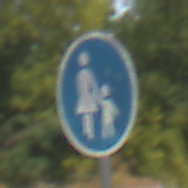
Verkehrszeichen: Gehweg
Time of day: Midday
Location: Outdoor (Suburban)
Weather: PartlyCloudy
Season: Summer
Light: Natural